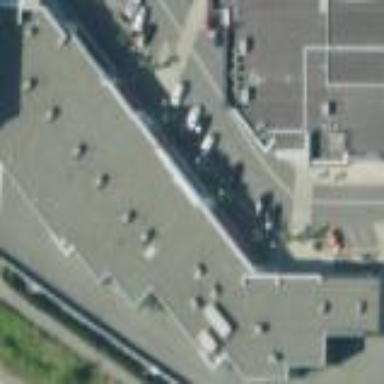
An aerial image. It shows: Part of the building is designated for retail.